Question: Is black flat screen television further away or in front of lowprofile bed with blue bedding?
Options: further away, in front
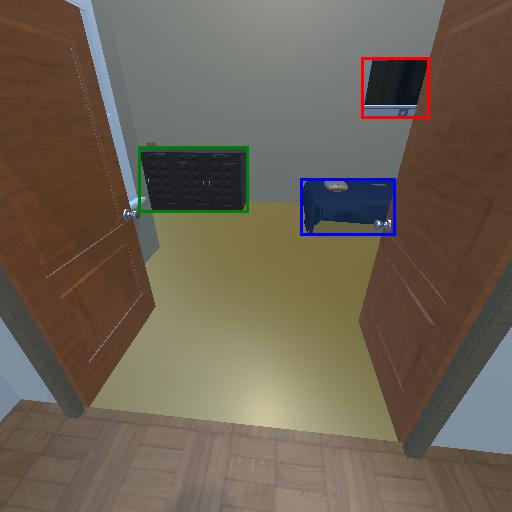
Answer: further away